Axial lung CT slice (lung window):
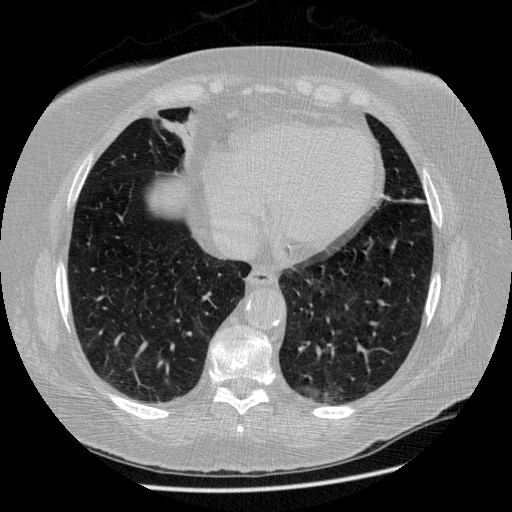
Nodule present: no